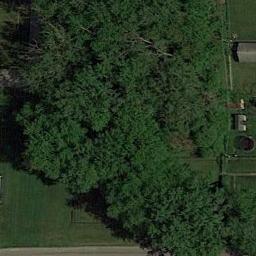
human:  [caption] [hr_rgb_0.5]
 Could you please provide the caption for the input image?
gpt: The forest is on the grass .

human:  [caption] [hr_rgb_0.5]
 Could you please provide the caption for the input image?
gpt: The forest with some dark green trees and some houses is surrounded by the lawn .

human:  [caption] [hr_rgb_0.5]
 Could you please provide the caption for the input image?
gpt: This is a dense forest .

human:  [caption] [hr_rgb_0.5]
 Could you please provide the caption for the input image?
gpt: Many green trees are in a forest beside a house .

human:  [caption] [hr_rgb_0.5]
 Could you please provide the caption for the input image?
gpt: A green forest with some lawns around .